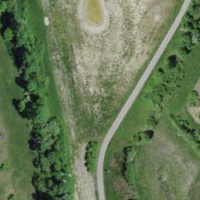
EUNIS habitat code: 57
Species observed at this site:
Maniola jurtina
Melanargia galathea
Gryllus campestris